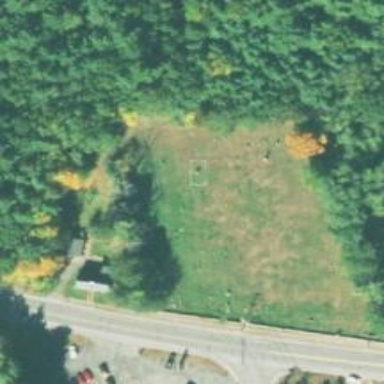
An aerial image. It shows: Cemetery with historical significance.